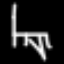
Label: chair